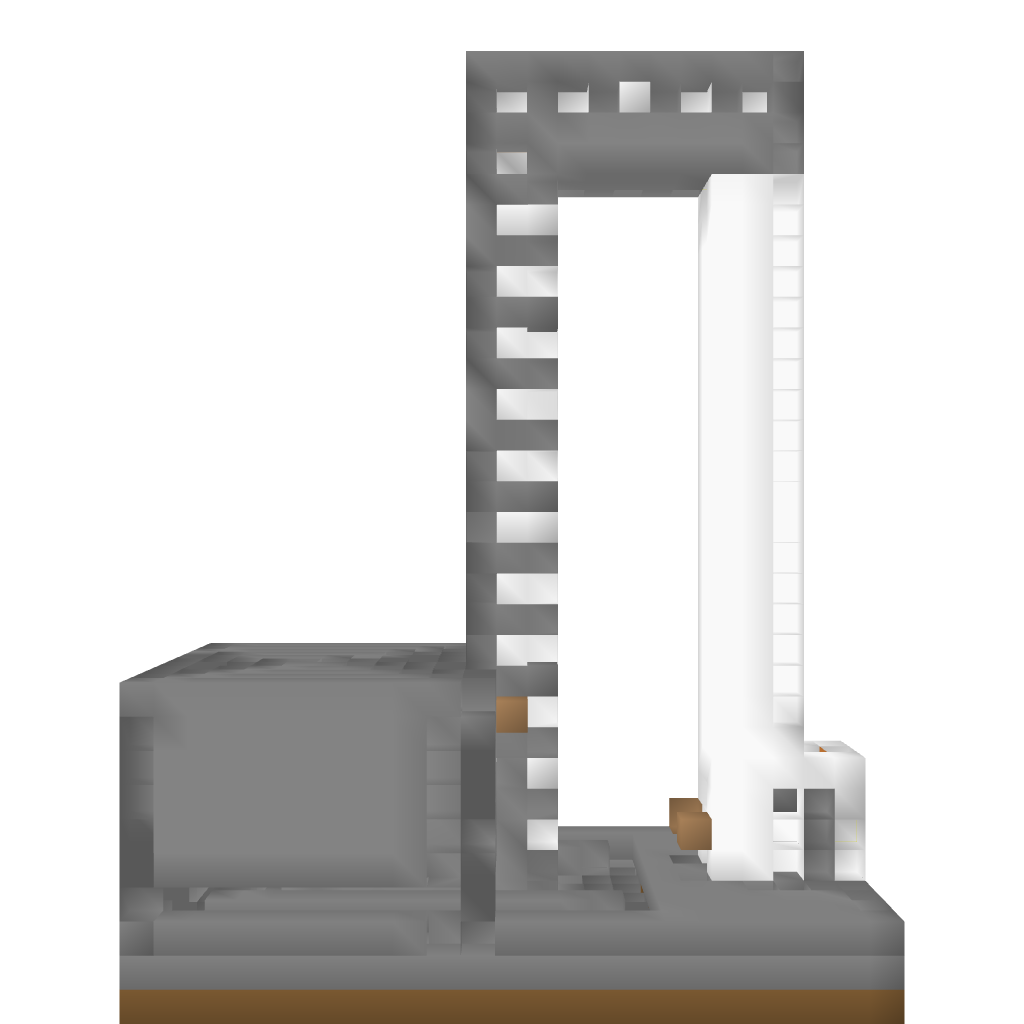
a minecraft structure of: Monsters/XP Trap bad low quality